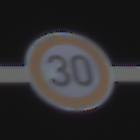
Verkehrszeichen: Geschwindigkeit30
Umgebung: Outdoor, Urban
Tageszeit: SunriseSunset
Wetter: PartlyCloudy
Licht: Natural
Jahreszeit: NotSpecified
Kontrast: LowContrast